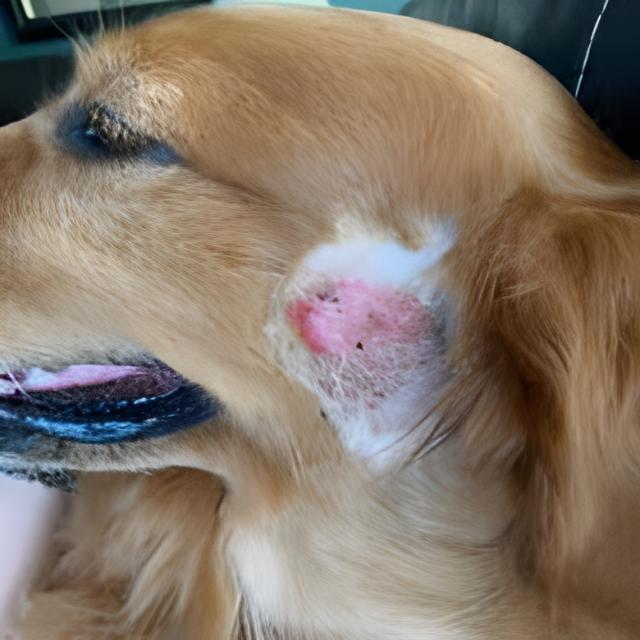
Canine dermatitis — inflammation of the skin presenting with erythema, pruritus, papules, and excoriation. May be allergic, contact, or atopic in origin.